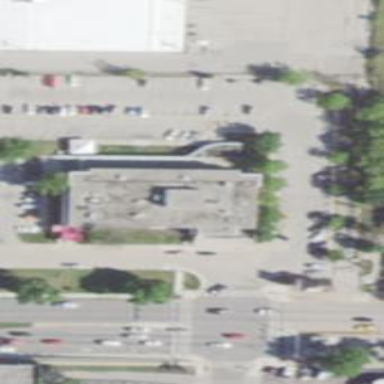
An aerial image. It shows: Clinic building offering healthcare services.